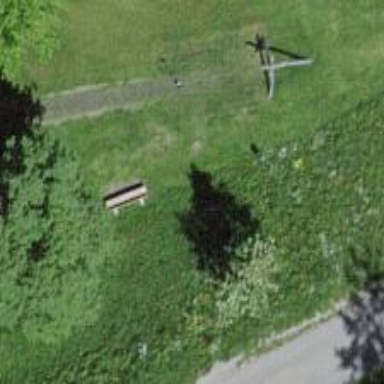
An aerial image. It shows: Brown bench in the vicinity.